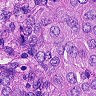
Metastatic tissue present: yes